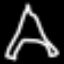
Label: The Eiffel Tower